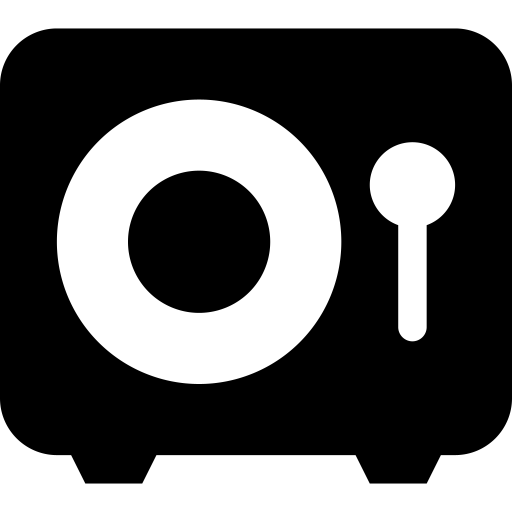
Tags: icon, FontAwesome, fa-icon, solid, vault